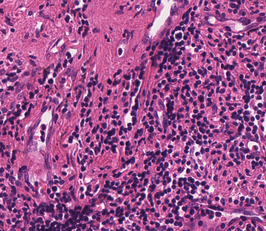
Tumor epithelial tissue: no
Tumor-associated stroma tissue: yes
Normal tissue: no